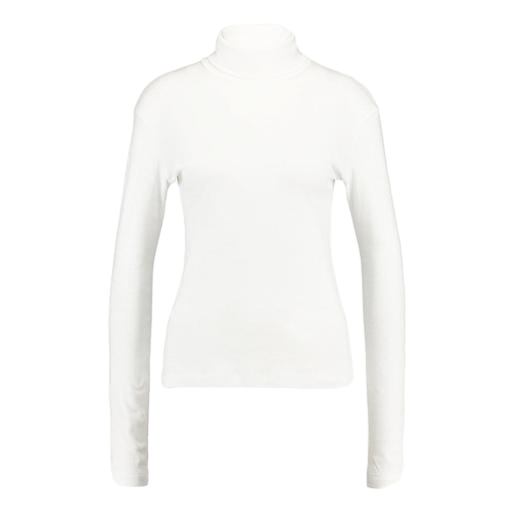
white polo-neck top, white turtleneck top, high-neck ribbed-jersey t-shirt, white background